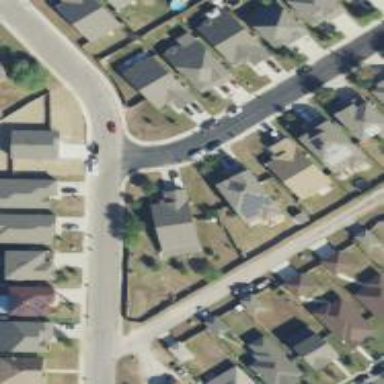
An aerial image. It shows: Residential road.